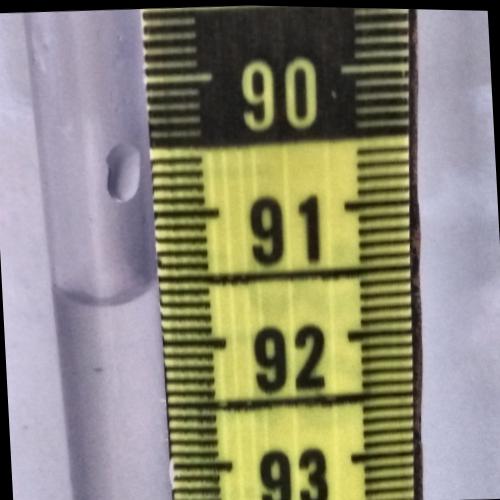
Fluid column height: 91.6 cm